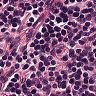
Metastatic tissue present: no